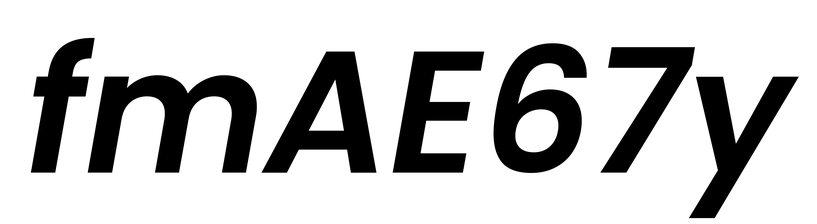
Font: Poppins-SemiBoldItalic